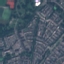
Land use / land cover class: Residential